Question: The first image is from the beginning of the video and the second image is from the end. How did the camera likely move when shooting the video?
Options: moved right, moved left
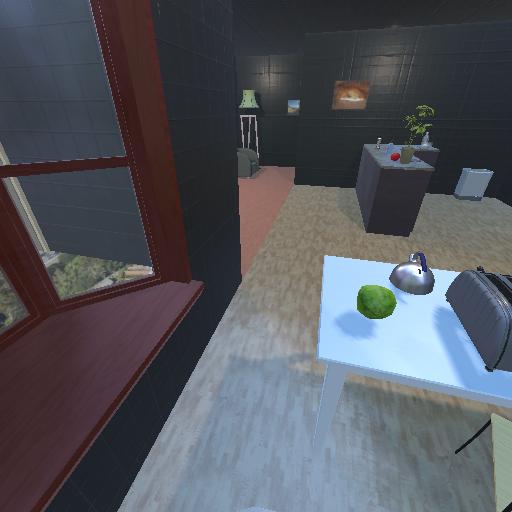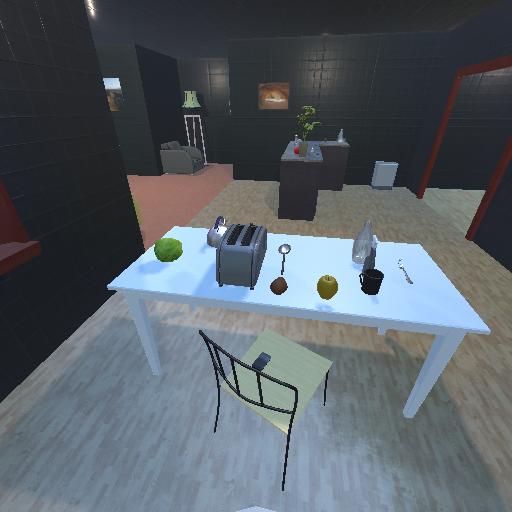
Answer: moved right